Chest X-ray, PA view. Patient: 61 years old, sex M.
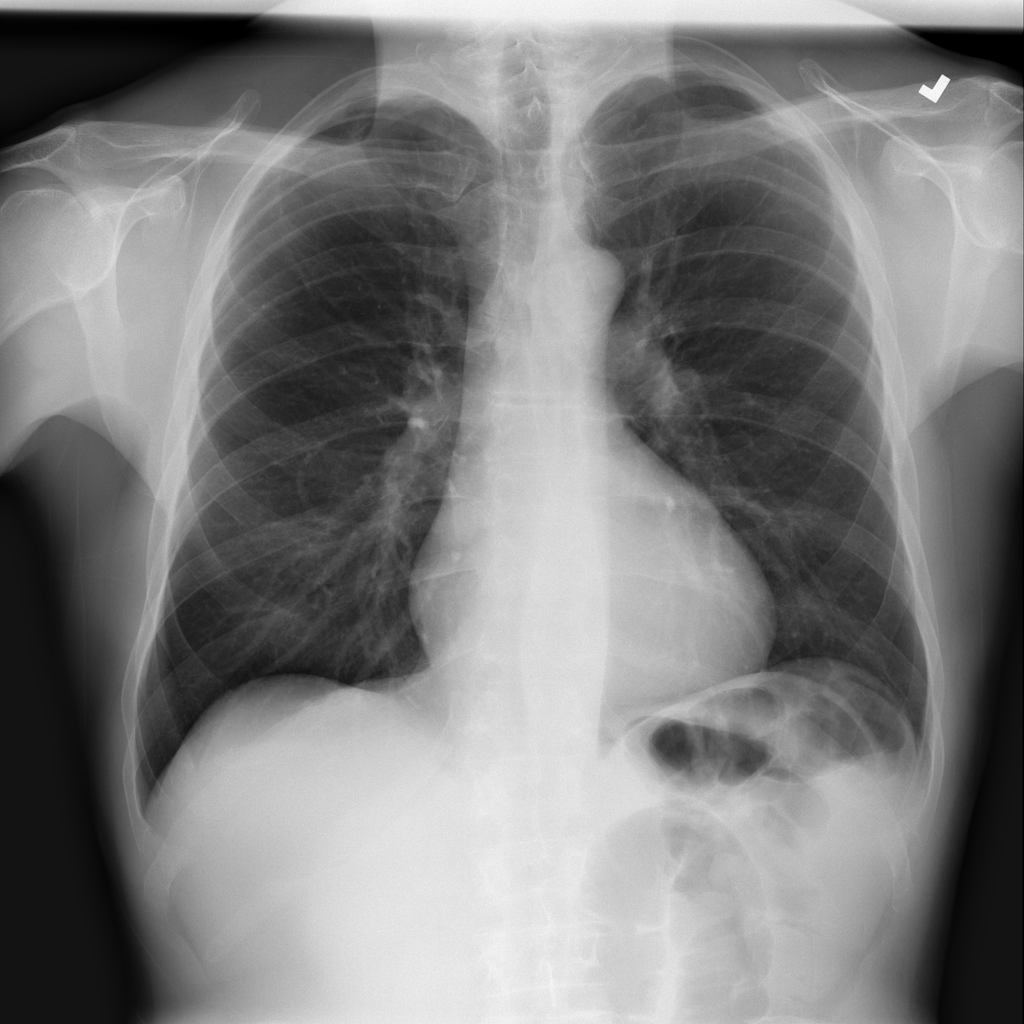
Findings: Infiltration